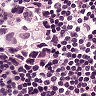
Metastatic tissue present: yes